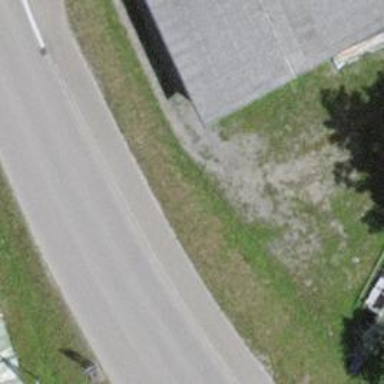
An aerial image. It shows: Asphalt sidewalk along the footway.